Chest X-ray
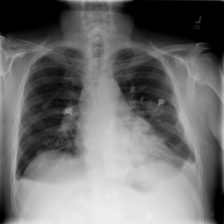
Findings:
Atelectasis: negative
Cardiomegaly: negative
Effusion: positive
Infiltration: negative
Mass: positive
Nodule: positive
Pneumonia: negative
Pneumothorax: negative
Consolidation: negative
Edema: negative
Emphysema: negative
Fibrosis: negative
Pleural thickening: negative
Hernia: negative